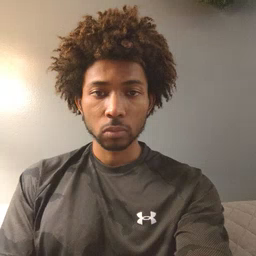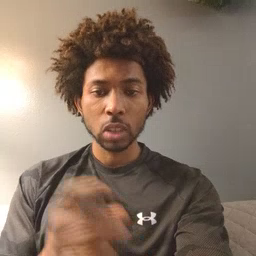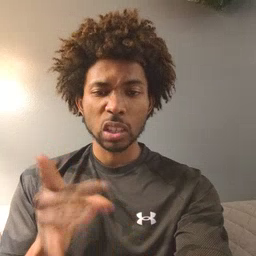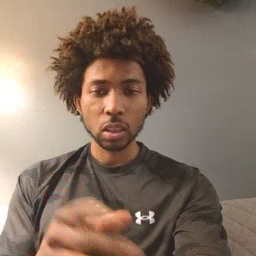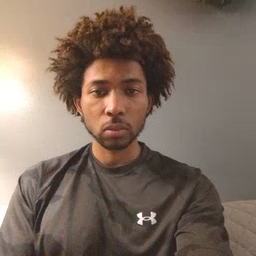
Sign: hate